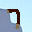
Label: 7